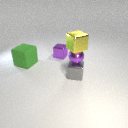
small gray metal cube below small yellow metal cube